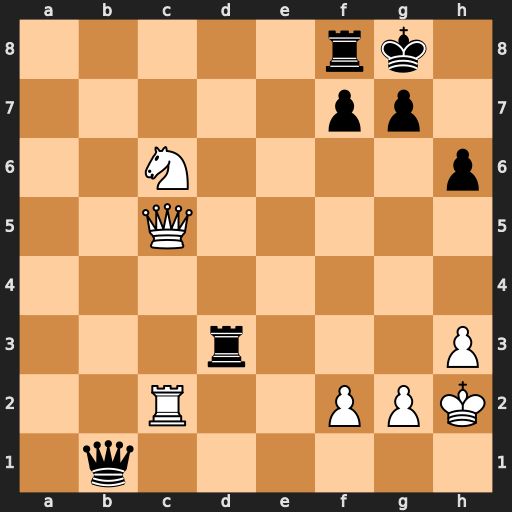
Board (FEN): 5rk1/5pp1/2N4p/2Q5/8/3r3P/2R2PPK/1q6
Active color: w
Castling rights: -
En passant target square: -
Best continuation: Ne7+ Kh7 Qf5+ g6 Qxd3